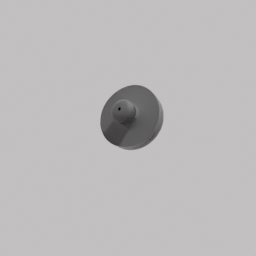
Label: electronics